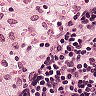
Metastatic tissue present: no